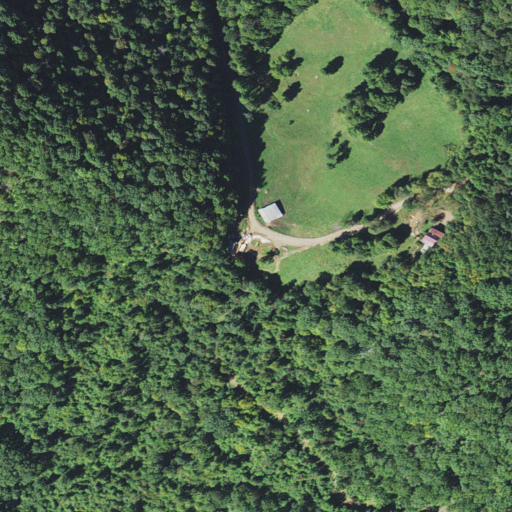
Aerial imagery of gap in North Carolina named Lovelace Gap containing deciduous forest, pasture, and open development